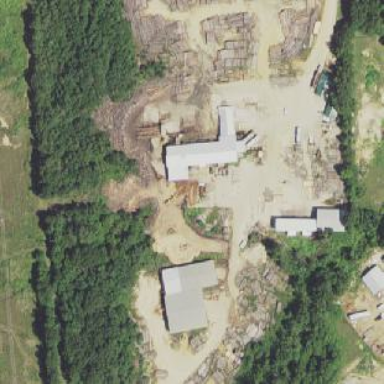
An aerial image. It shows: Industrial area with sawmill. The industrial zone includes works related to the sawmill.